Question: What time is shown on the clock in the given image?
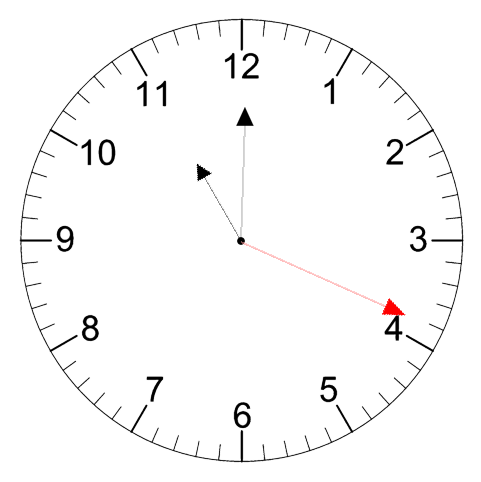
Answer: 11:00:19